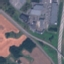
Land use / land cover: Highway